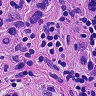
Metastatic tissue present: yes